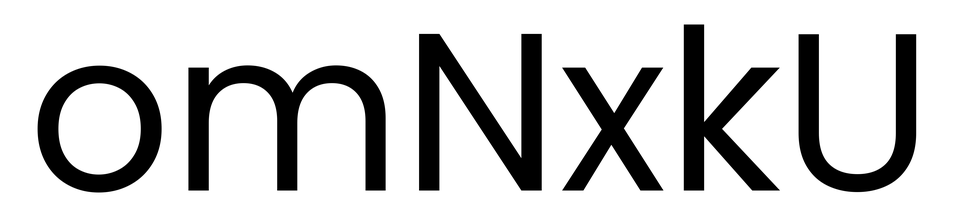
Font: Poppins-Regular